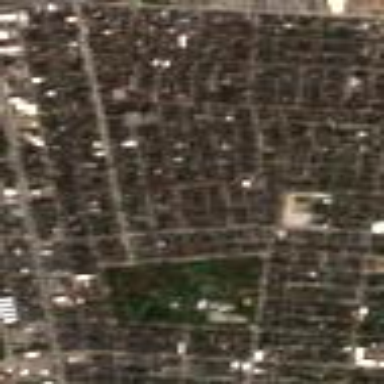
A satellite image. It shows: Neighbourhood designated as historic district.